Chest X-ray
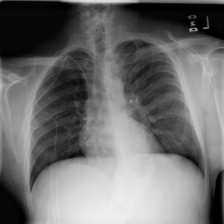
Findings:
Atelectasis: negative
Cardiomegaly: negative
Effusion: negative
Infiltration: negative
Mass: negative
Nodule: negative
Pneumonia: negative
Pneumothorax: negative
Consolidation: negative
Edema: negative
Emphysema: negative
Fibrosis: negative
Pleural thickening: negative
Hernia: negative